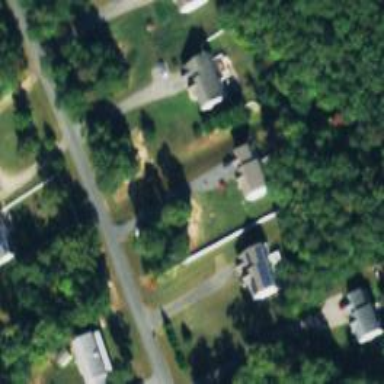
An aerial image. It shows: Driveway.